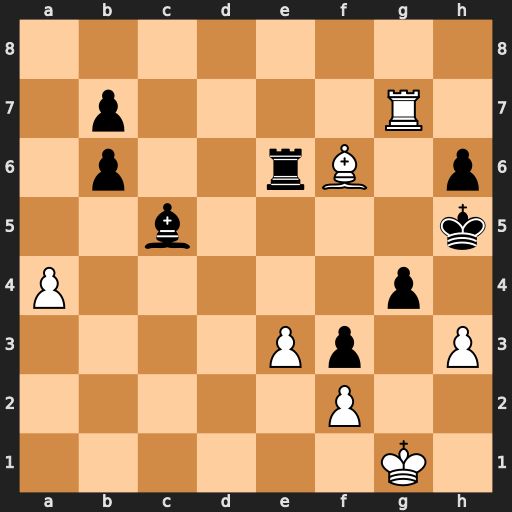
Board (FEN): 8/1p4R1/1p2rB1p/2b4k/P5p1/4Pp1P/5P2/6K1
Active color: w
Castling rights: -
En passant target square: -
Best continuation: hxg4#